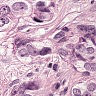
Metastatic tissue present: yes